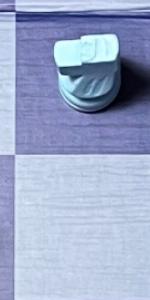
Label: Empty